Chest X-ray. View position: PA
Patient age: 54
Patient sex: F
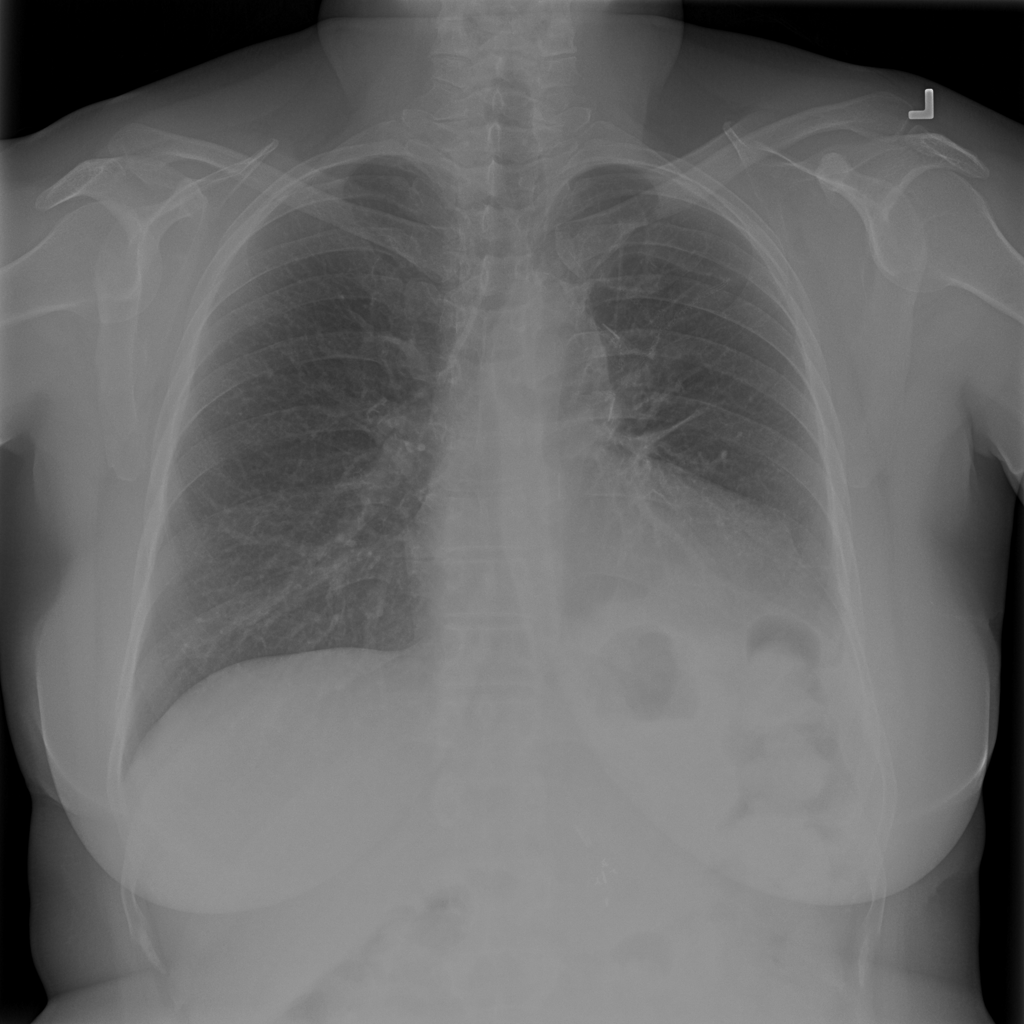
Finding: Pneumothorax